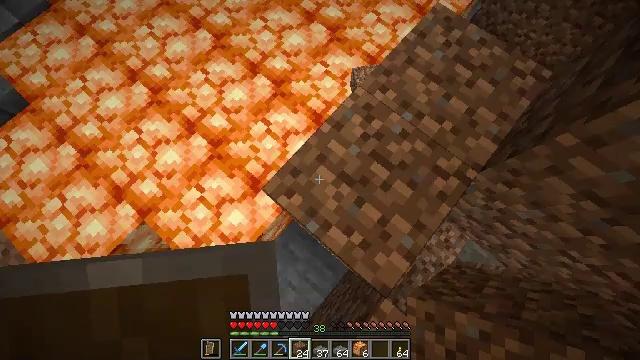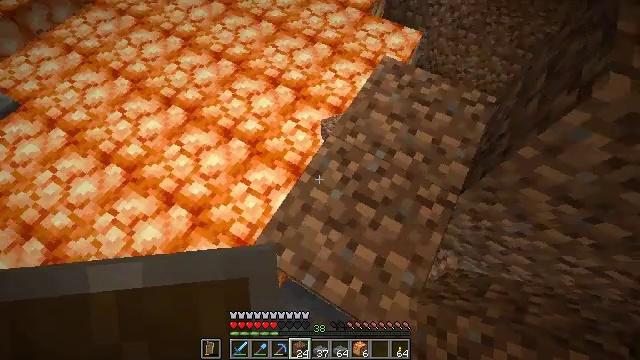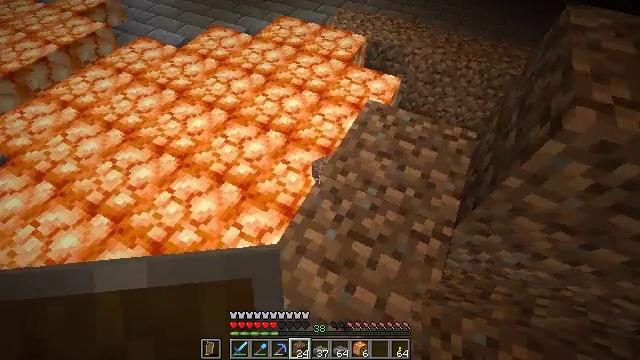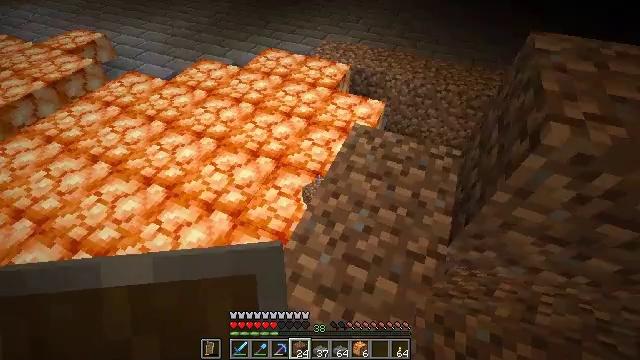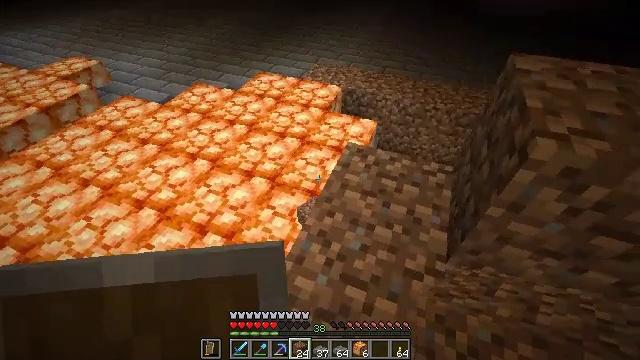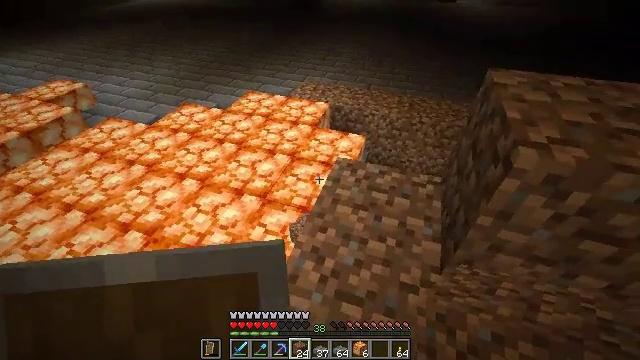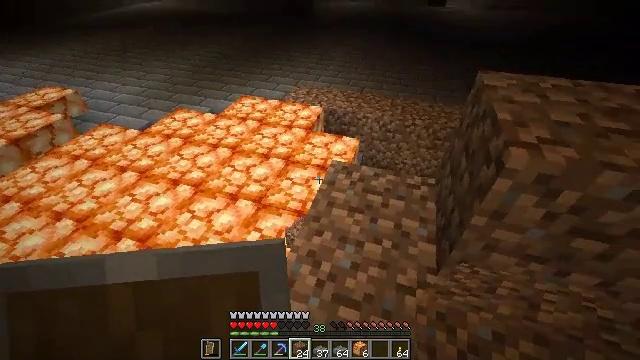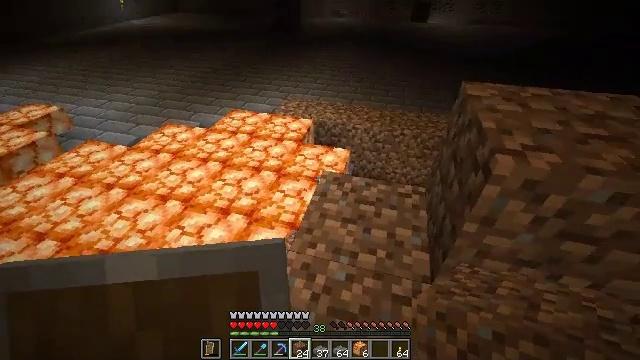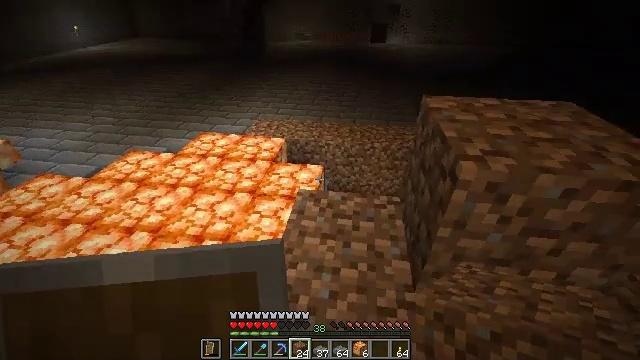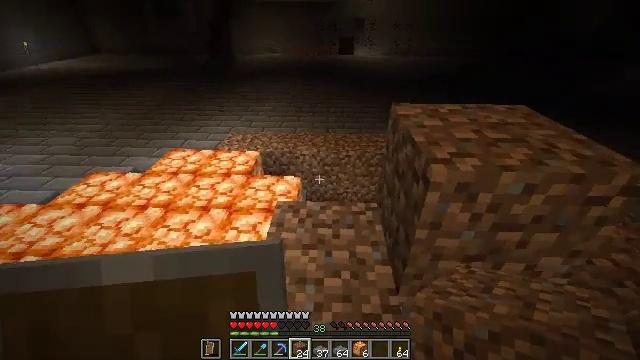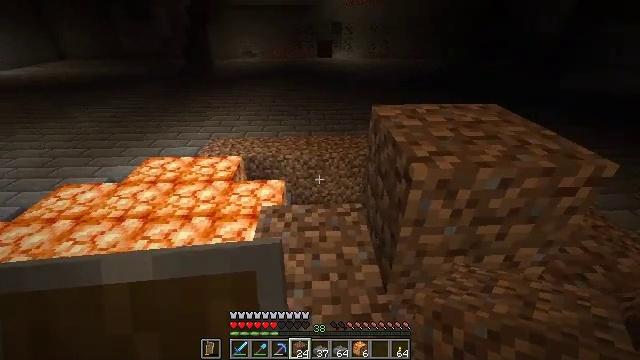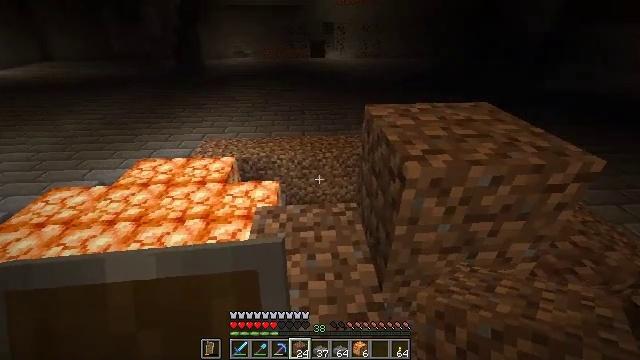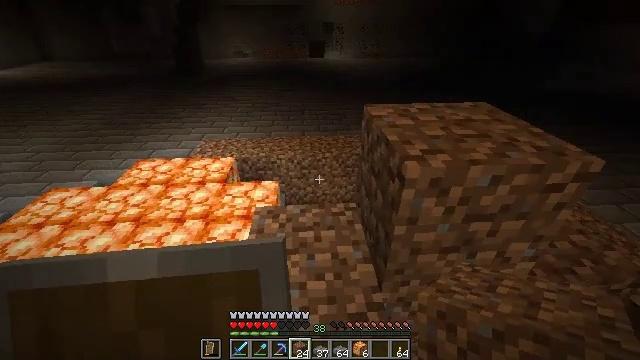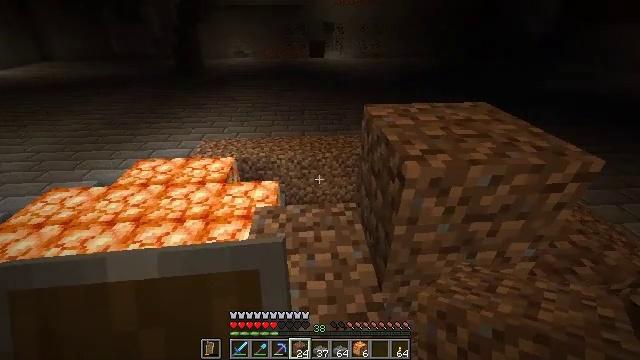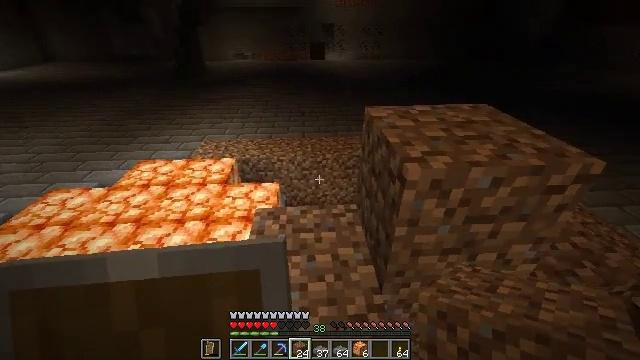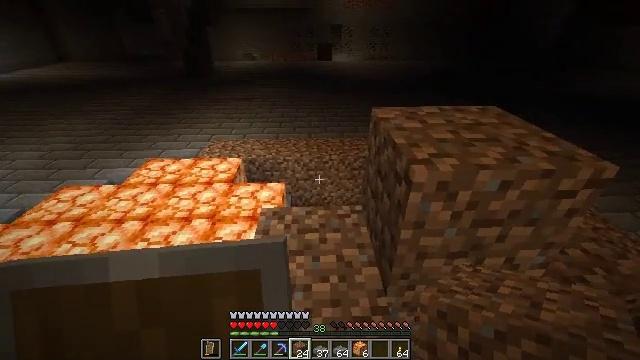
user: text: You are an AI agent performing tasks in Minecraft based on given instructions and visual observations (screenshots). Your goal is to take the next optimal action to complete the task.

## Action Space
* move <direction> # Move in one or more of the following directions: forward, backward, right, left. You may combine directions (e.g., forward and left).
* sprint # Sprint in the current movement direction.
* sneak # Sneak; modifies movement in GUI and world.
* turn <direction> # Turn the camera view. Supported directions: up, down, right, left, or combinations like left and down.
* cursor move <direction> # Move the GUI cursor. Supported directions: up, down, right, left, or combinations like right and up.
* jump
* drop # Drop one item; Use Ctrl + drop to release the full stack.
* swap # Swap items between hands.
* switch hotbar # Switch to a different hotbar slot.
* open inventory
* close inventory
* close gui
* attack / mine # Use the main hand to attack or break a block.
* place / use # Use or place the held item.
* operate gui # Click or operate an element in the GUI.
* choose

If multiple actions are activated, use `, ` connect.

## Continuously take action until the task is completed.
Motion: motion action
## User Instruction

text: Collect the shroomlight block.
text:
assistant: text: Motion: turn right and up
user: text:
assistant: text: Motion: turn right and up
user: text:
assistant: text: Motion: turn right and up
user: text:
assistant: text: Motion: turn right and up
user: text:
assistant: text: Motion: turn right and up
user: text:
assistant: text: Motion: turn right
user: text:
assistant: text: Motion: turn right and up
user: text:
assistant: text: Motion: turn right and up
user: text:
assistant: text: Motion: turn right and up
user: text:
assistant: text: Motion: turn right
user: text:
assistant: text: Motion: turn right
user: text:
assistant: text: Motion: no_op
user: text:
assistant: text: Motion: no_op
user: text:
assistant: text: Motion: no_op
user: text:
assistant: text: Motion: turn left
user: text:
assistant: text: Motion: no_op
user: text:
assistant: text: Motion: move forward
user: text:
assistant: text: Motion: move forward
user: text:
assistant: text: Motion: move forward, turn up
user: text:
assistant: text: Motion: turn up
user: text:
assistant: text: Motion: turn up
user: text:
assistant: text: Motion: turn up
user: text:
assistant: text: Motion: turn left and up
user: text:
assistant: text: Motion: turn up
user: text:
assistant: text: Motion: turn up
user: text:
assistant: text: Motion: turn up
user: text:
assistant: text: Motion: turn up
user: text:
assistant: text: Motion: turn up
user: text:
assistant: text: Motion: turn up
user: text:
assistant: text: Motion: turn up